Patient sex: M
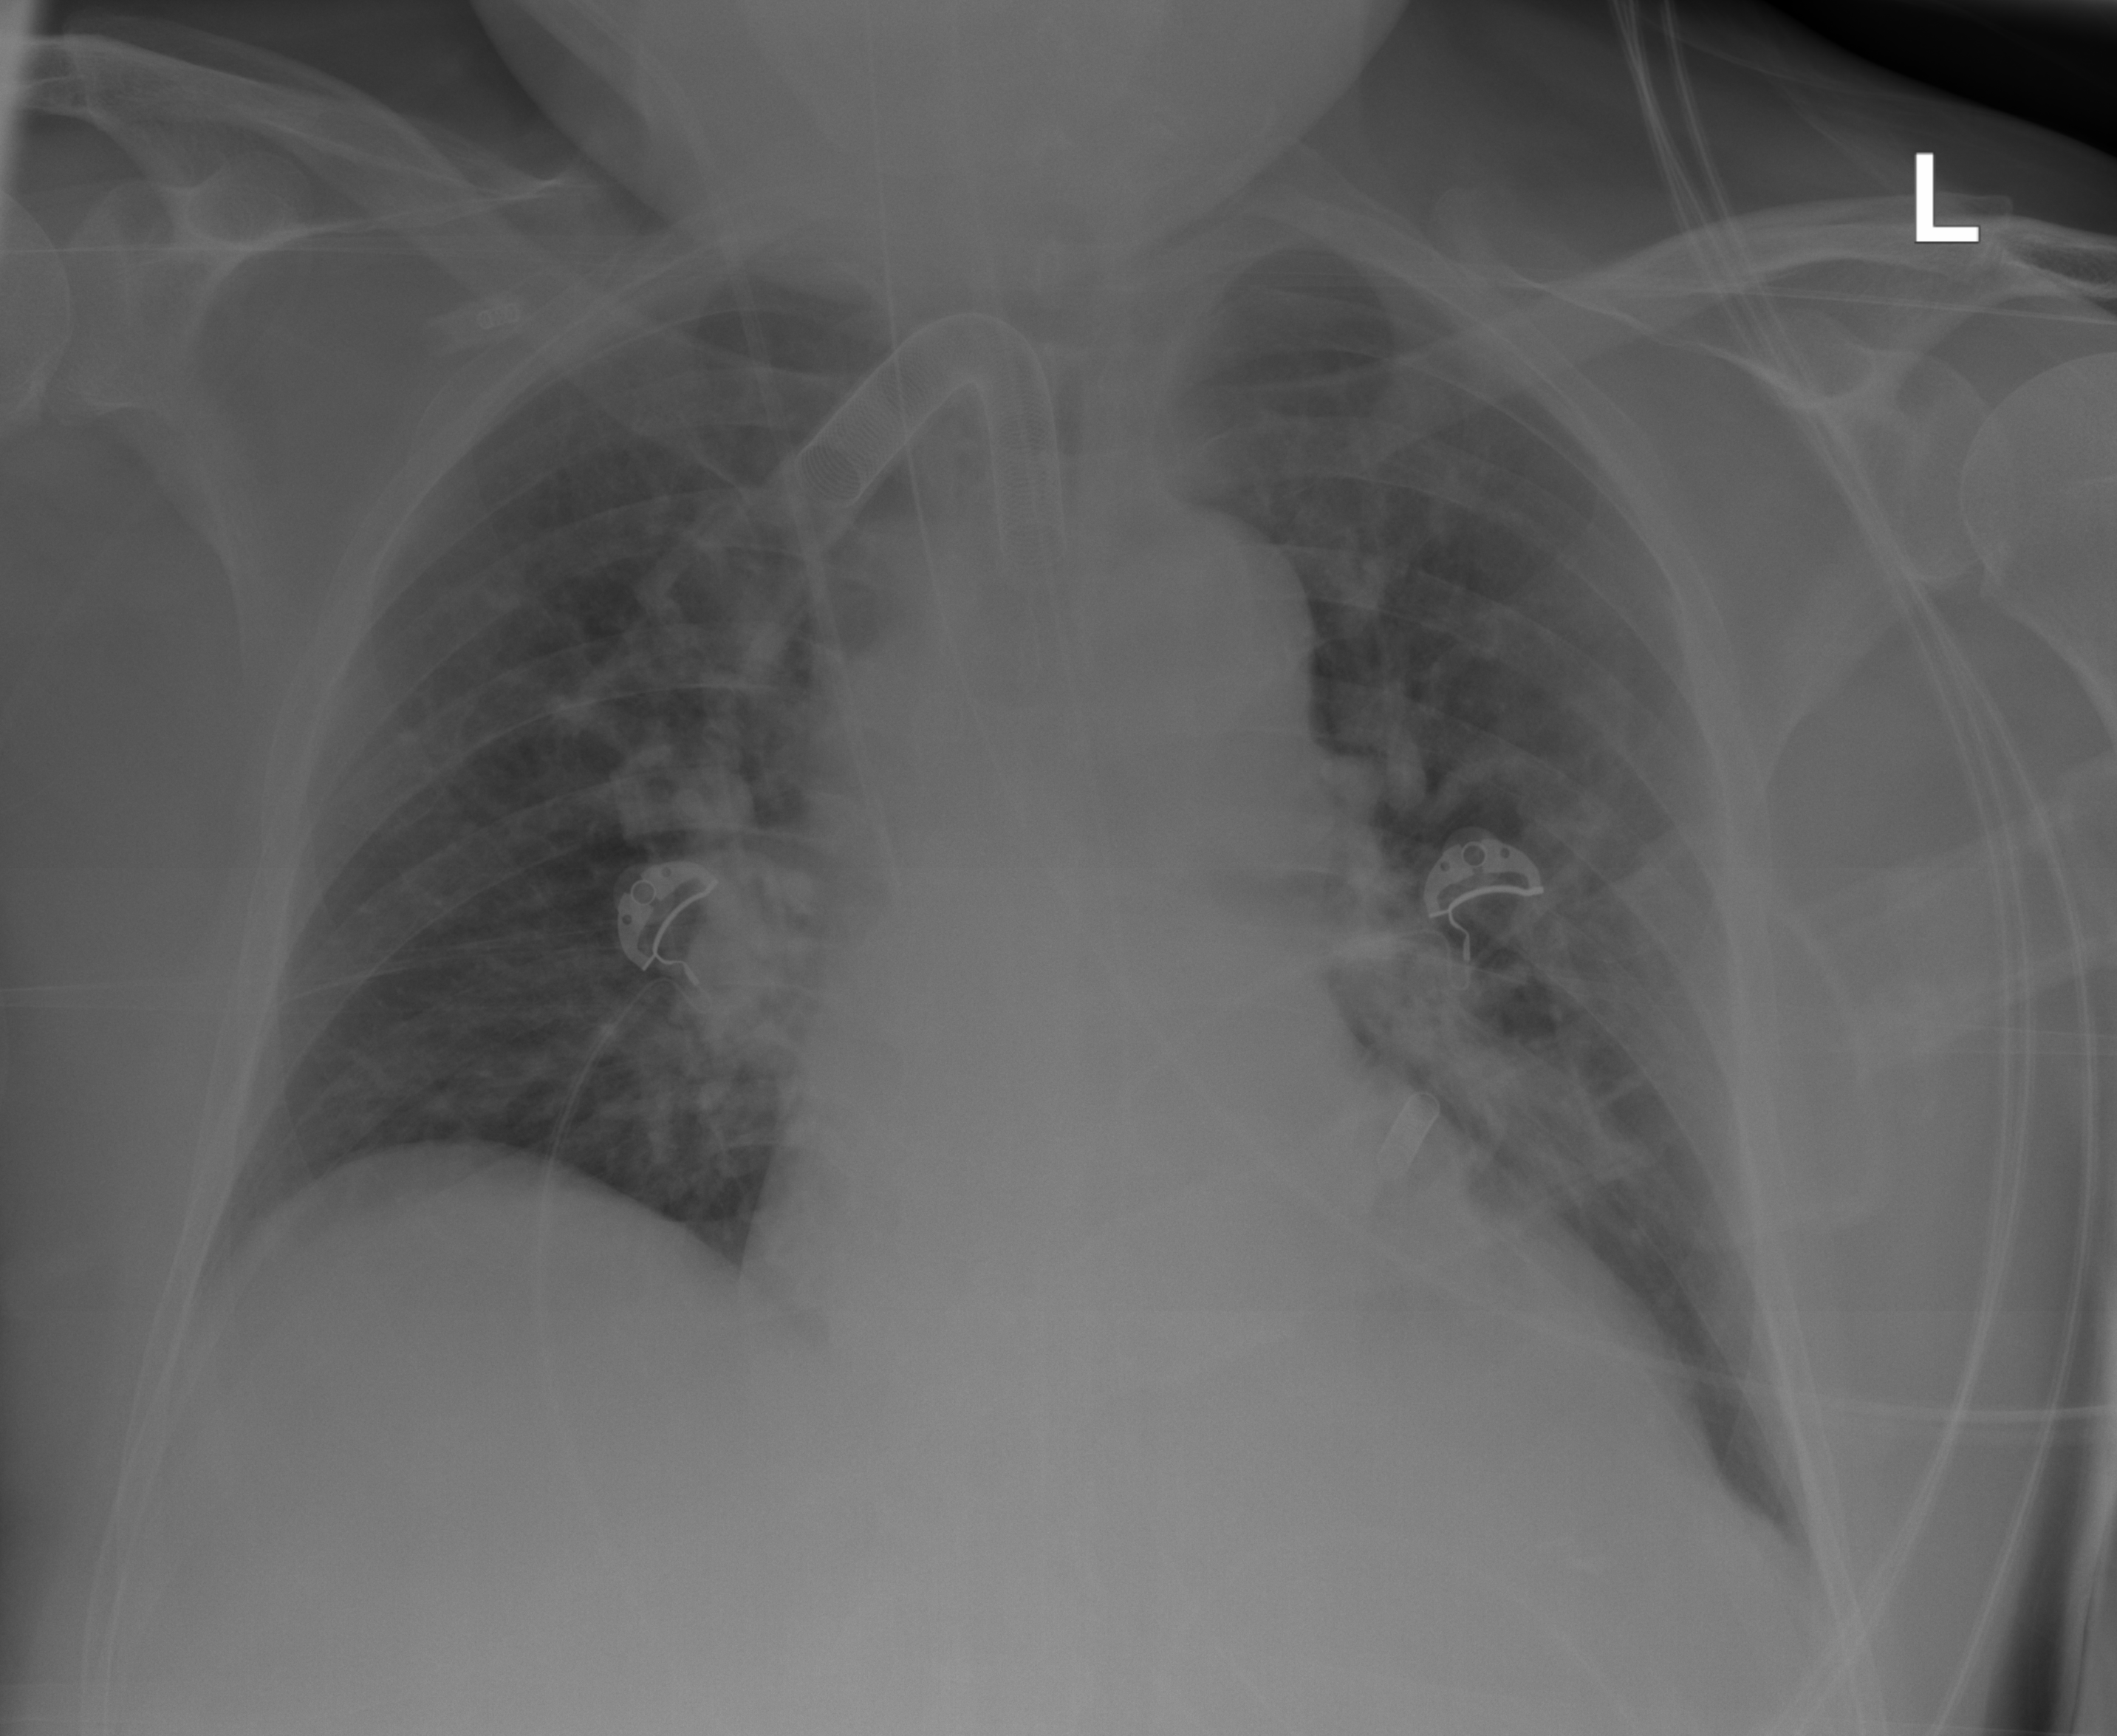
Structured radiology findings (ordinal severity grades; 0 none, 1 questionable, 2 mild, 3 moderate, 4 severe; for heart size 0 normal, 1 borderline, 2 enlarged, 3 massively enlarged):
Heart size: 1
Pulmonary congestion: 0
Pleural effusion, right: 0
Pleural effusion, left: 1
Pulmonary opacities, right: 0
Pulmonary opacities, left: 0
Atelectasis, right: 0
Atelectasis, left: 2